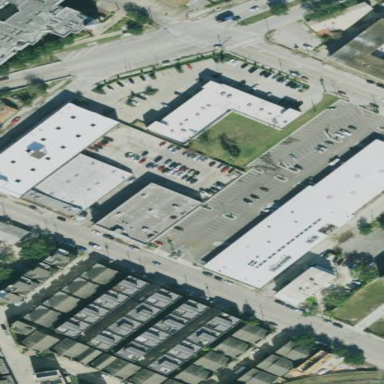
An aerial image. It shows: Retail building with gabled roof oriented along its length.